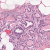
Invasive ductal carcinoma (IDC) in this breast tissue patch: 0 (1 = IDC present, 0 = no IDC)